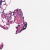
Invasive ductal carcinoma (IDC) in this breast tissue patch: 0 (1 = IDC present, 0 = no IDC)